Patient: sex F, age 39
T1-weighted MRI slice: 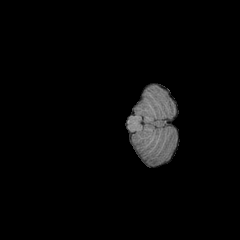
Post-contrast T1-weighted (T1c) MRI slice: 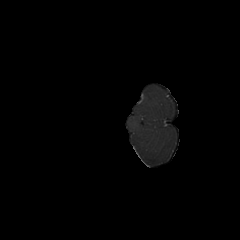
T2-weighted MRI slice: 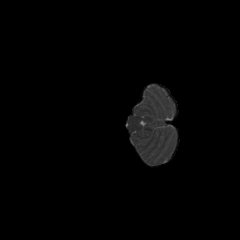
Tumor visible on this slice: no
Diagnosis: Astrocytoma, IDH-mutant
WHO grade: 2